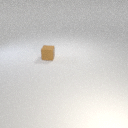
small brown rubber cube